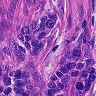
Metastatic tissue present: yes